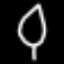
Label: leaf